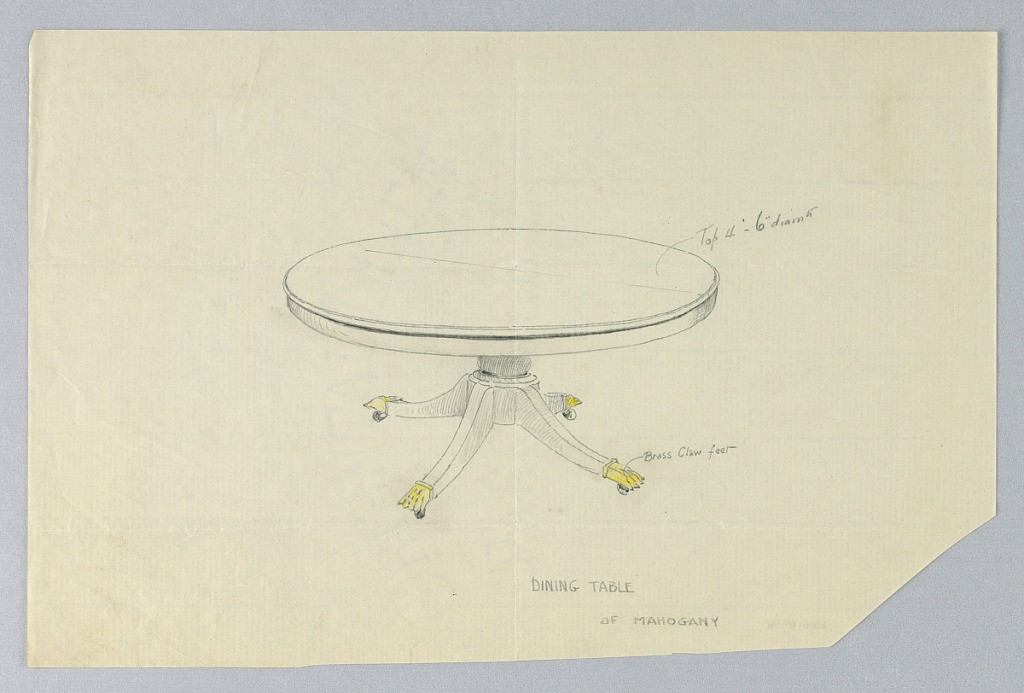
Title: Design for Mahogany Dining Table
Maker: A.N. Davenport Co.
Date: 1900–05
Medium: Graphite and yellow color pencil on thin, cream paper
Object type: Drawing
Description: Round table top raised on short cylindrical support sitting on round base on four splayed legs terminating in brass animal-paw feet on casters indicated in yellow color pencil.